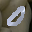
Label: 0